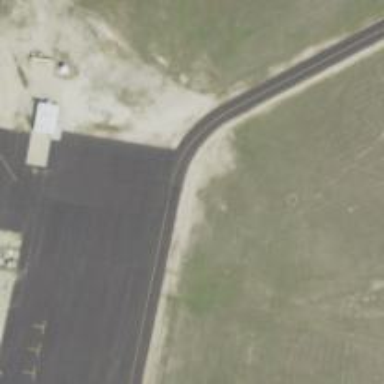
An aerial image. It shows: View of taxiway at the airport.